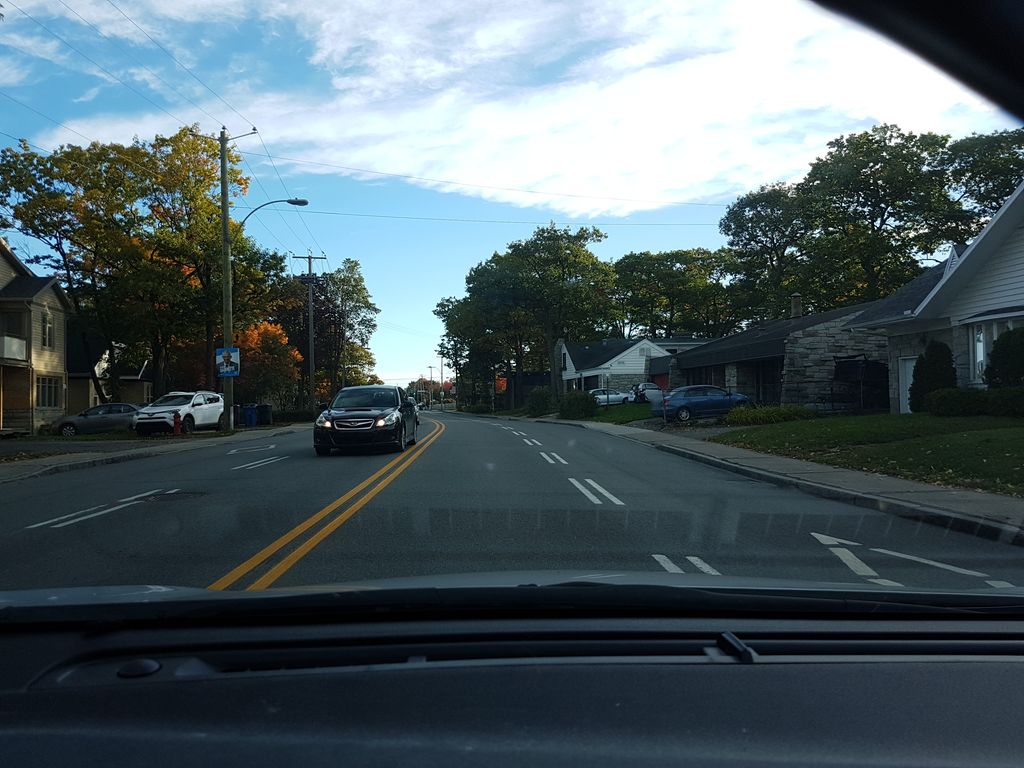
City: quebec_city